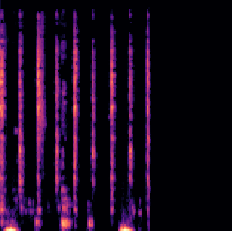
Sound class: Clock tick